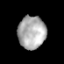
Tissue: prostate
Cell type: T cells
Senescence score: 0.3475
Nuclear area (px): 890
Mean DAPI intensity: 172.853